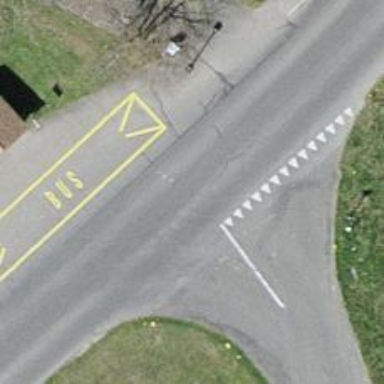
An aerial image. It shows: Public transport stop position.